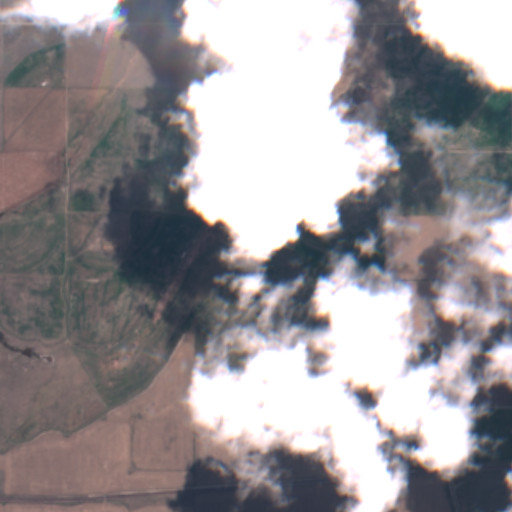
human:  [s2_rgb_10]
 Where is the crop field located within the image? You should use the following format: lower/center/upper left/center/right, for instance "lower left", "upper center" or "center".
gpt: The crop field is located in the lower center of the image.
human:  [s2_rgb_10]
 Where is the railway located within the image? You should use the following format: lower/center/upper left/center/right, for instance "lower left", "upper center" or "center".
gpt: The railway is located in the lower of the image.
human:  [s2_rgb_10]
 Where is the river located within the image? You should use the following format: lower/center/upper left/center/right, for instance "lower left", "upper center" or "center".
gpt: The river is located in the lower right of the image.
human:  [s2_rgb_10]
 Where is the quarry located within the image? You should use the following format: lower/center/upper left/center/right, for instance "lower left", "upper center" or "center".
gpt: There is no quarry in the image.